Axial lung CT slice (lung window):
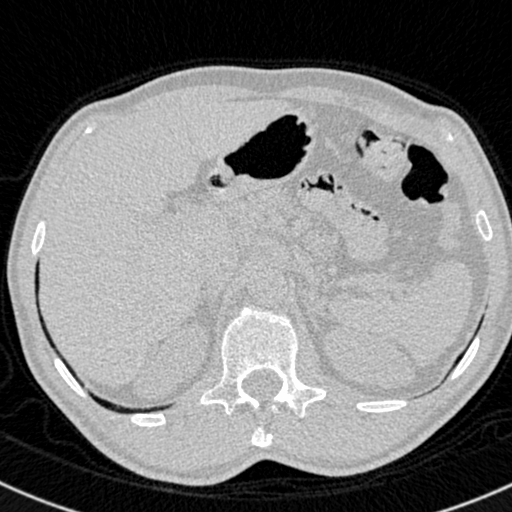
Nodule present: no